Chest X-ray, PA view. Patient: 27 years old, sex M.
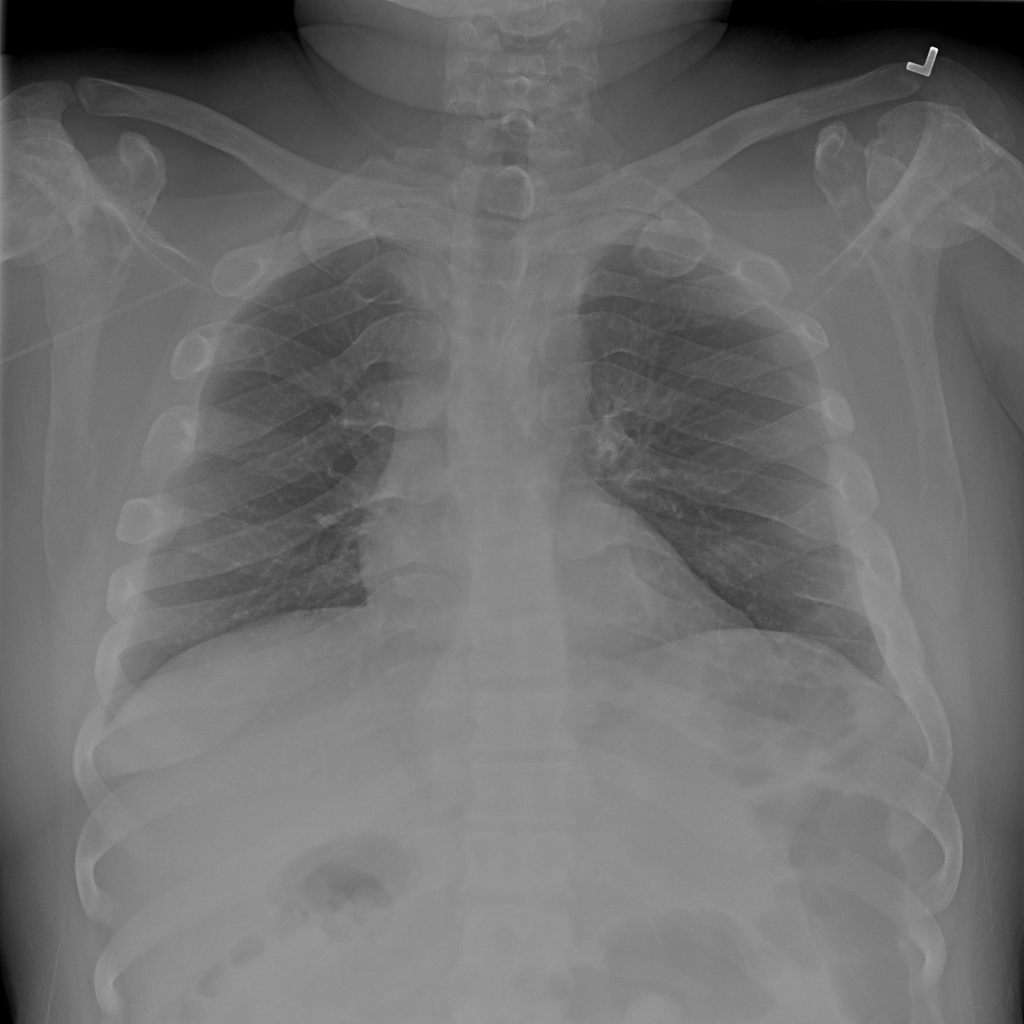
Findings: No Finding